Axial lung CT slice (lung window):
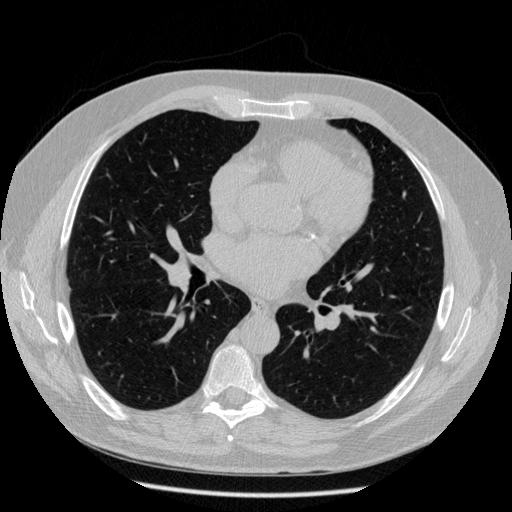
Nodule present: no